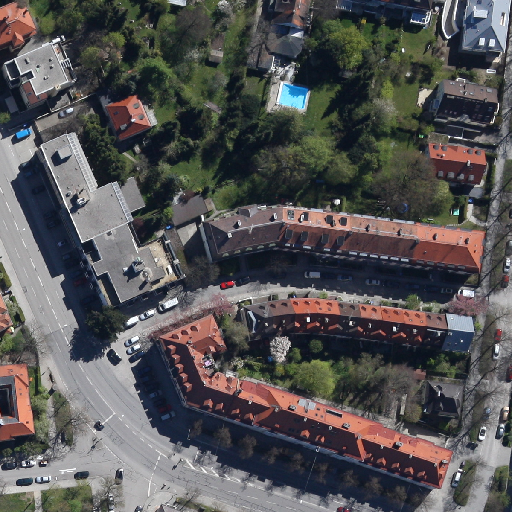
Referring expression: paved road